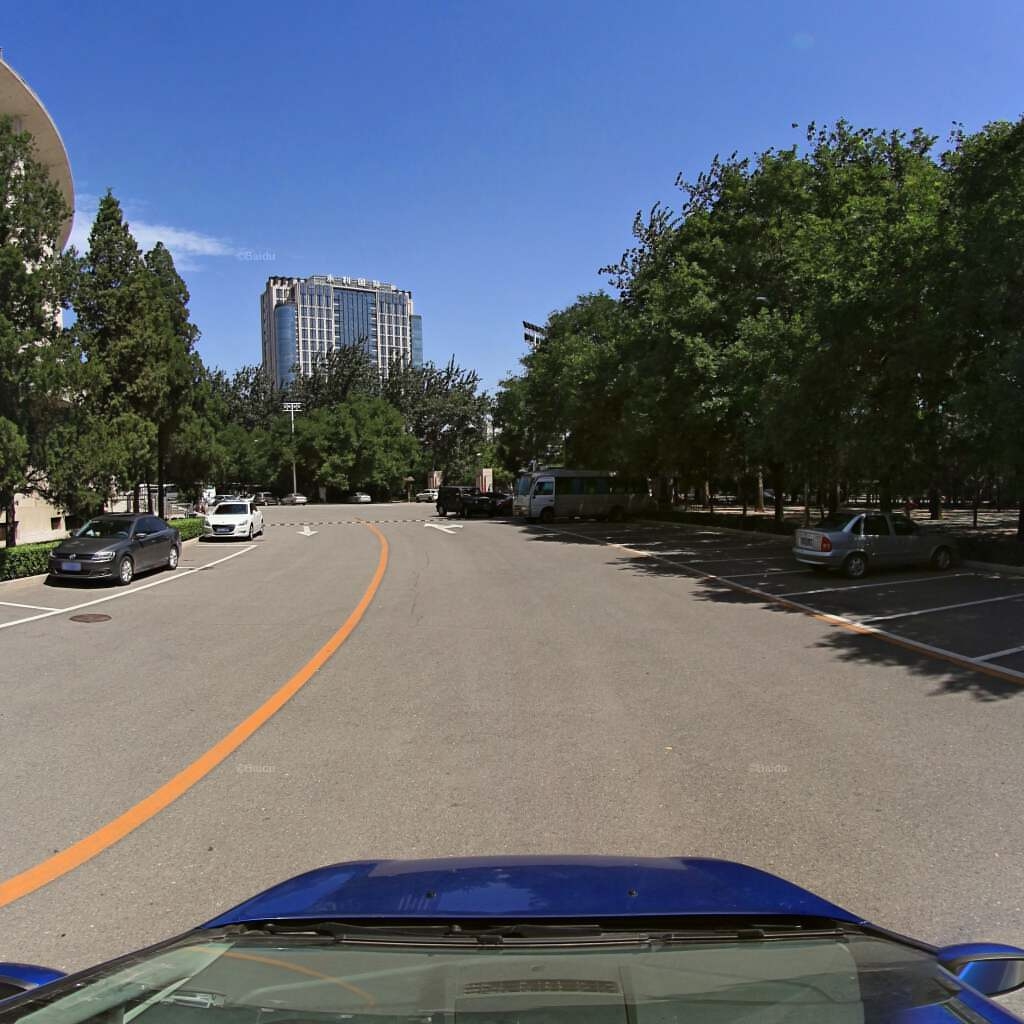
Region: Dongcheng
Road damage annotations: longitudinal crack, manhole cover